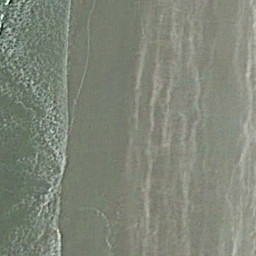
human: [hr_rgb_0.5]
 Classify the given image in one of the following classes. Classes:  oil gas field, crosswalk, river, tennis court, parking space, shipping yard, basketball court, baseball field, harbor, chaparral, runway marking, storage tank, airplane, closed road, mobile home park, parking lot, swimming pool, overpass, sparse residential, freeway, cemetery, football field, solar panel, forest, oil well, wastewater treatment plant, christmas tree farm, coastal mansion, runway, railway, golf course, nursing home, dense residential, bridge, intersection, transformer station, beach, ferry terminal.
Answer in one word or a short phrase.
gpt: beach